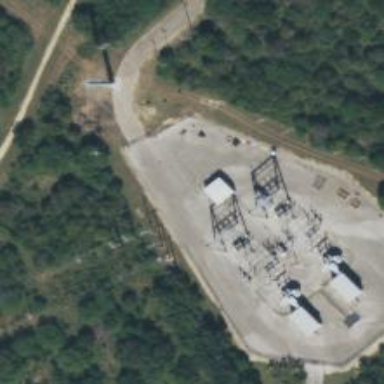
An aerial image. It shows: Switch used for power control.